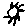
Label: sun